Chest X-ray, AP view. Patient: 21 years old, sex M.
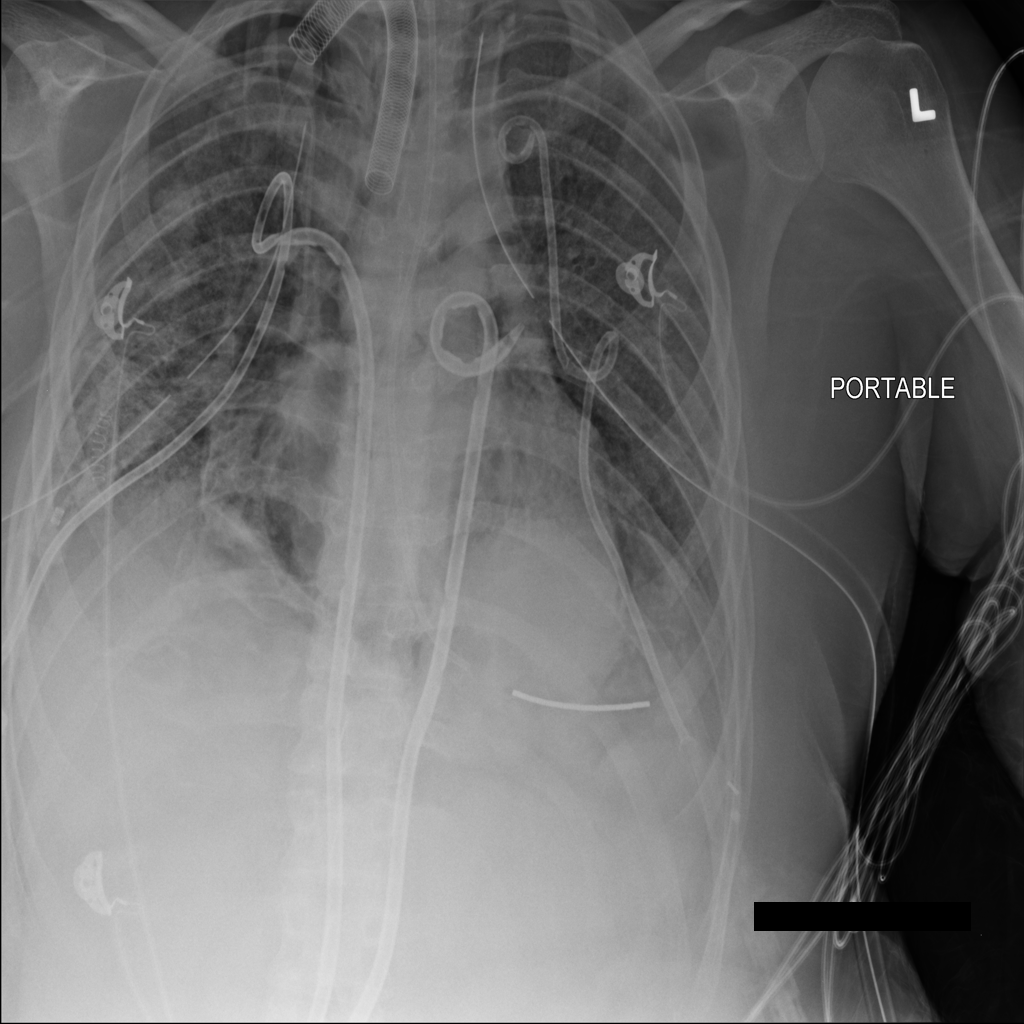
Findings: Infiltration